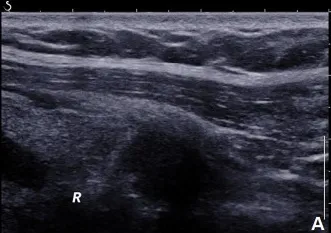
(A) Neck ultrasonography showed a solid hypoechoic nodule measuring 16mmx11mmx13mm in the middle-lower part of the right thyroid. The nodule exhibited irregular shape and unclear border but without calcification and linear hyperechoic patterns. The ratio of nodule longitudinal diameter to transverse diameter was less than 1.
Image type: radiology (ultrasound)